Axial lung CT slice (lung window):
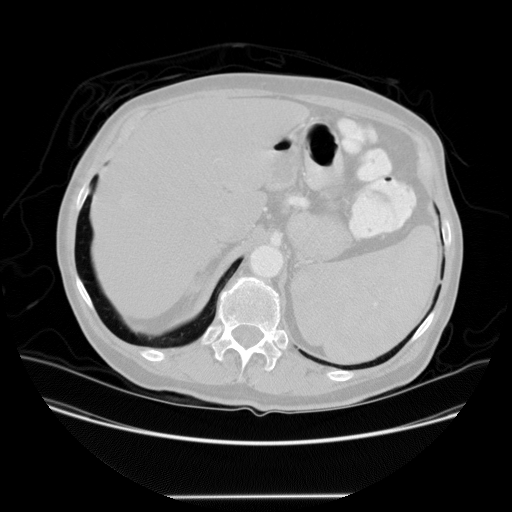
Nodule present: no